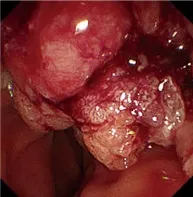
Imaging Features of DPC in case 1. (C) ERCP revealing an elevated lesion measuring 3.7 mm in diameter at the duodenal papilla of Vater.
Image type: endoscopy (gi_endoscopy)